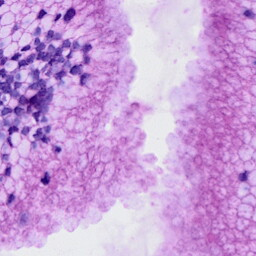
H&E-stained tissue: Cervix